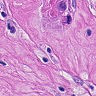
Metastatic tissue present: yes